Field crop: maize
Growth stage: 2
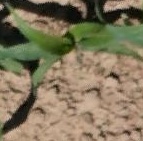
Species: maize